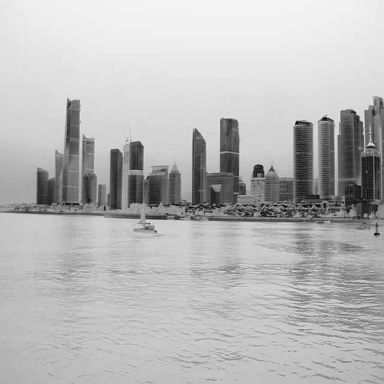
There is a sailboat in the infrared image.